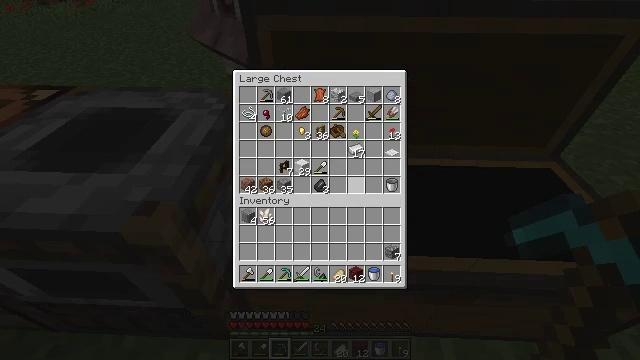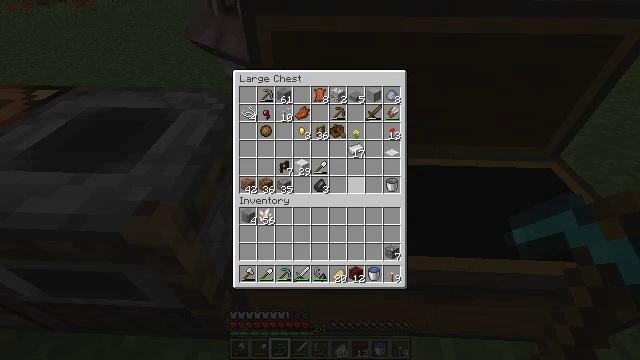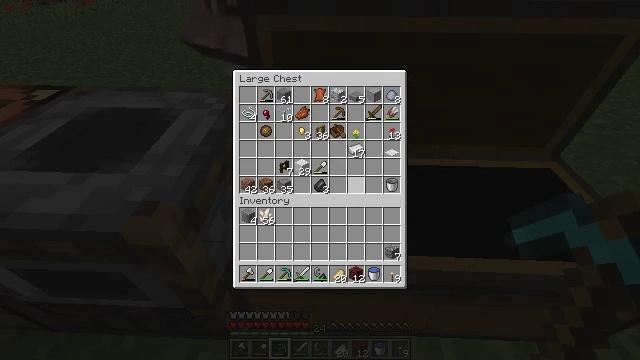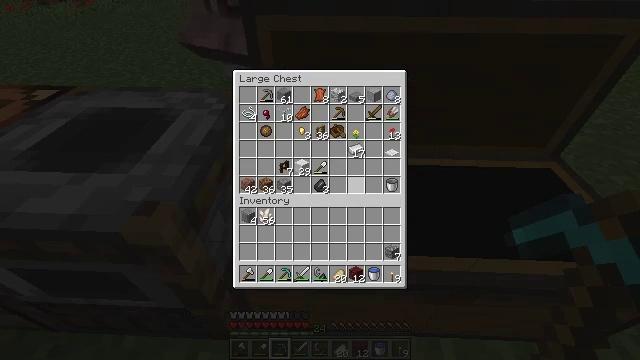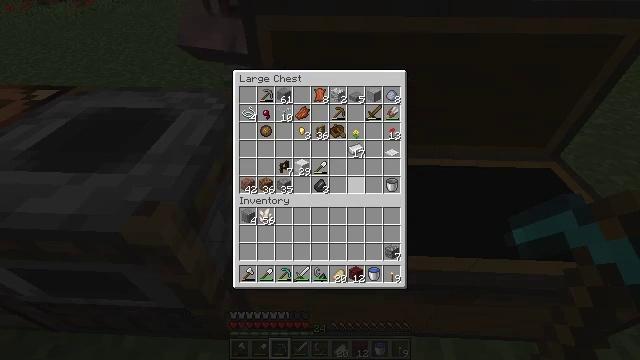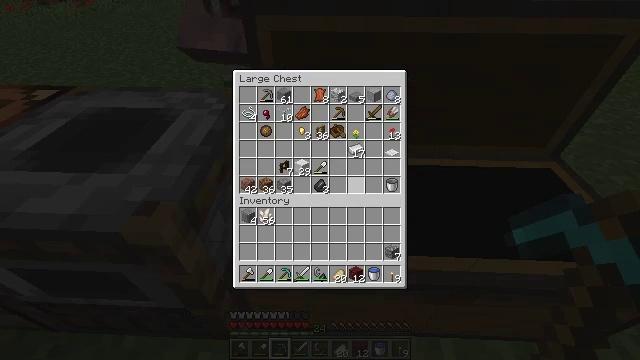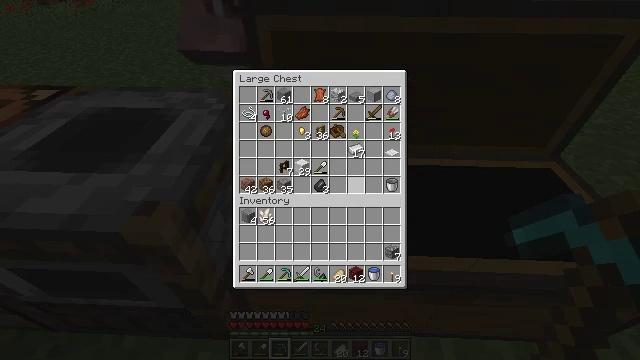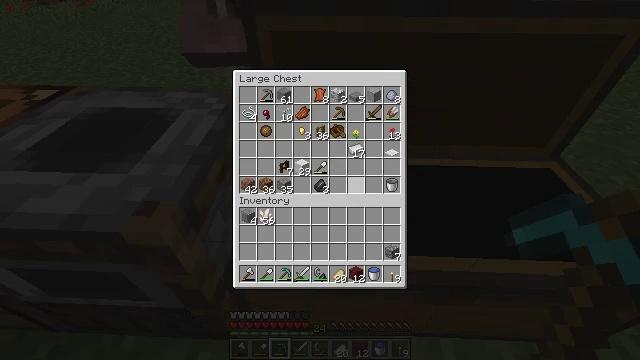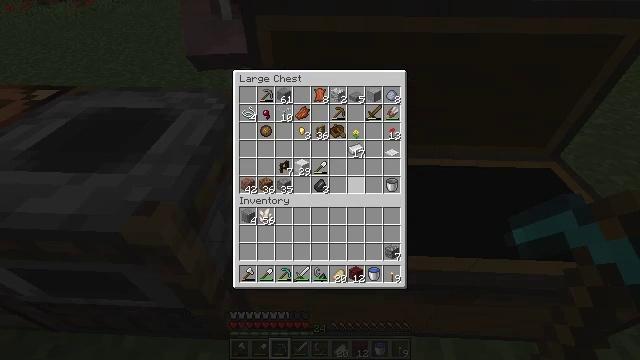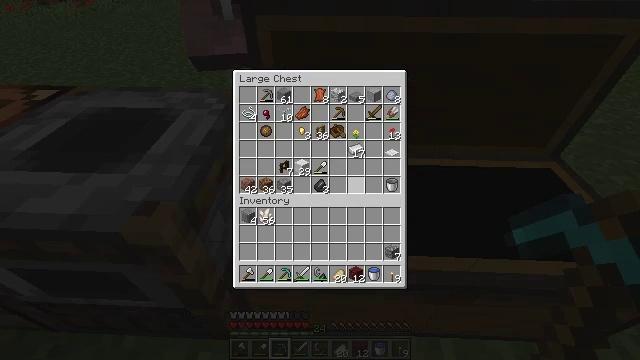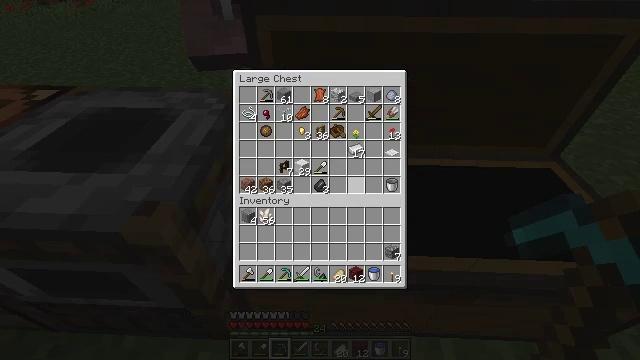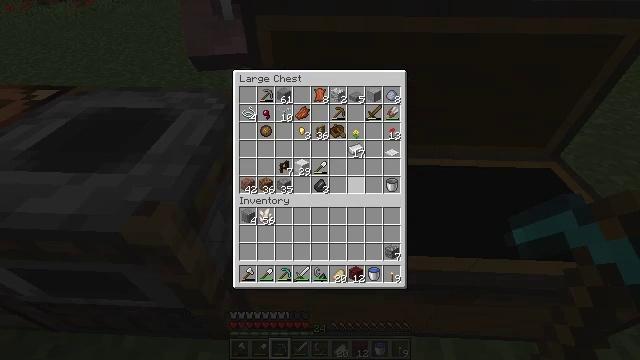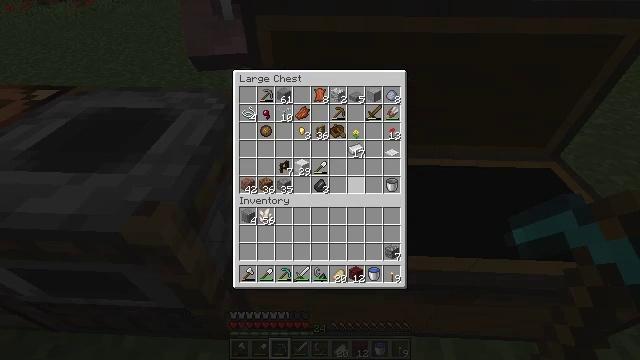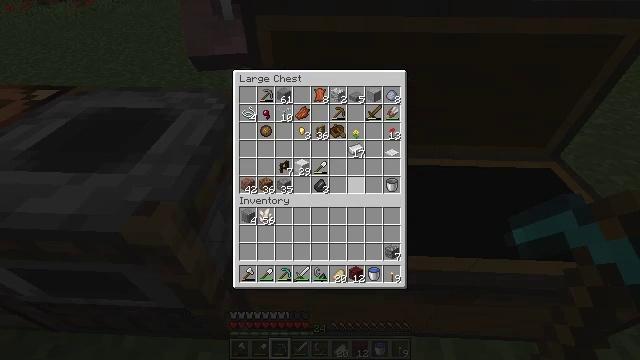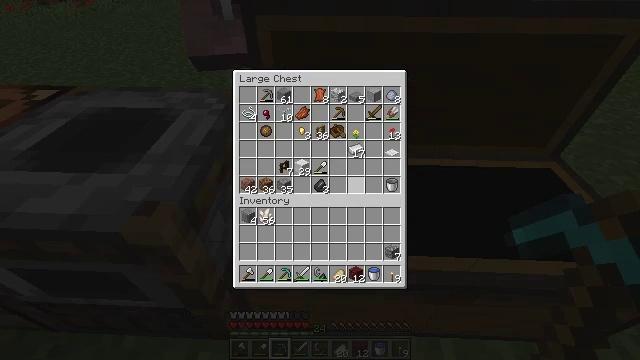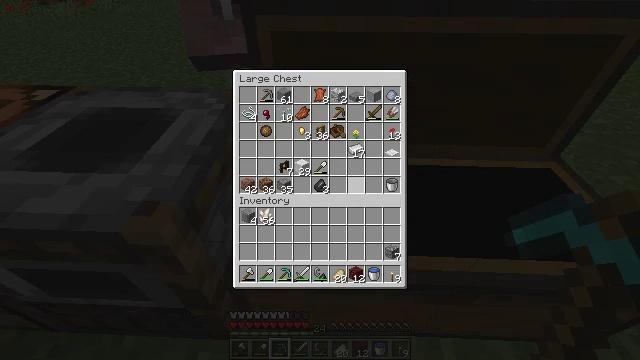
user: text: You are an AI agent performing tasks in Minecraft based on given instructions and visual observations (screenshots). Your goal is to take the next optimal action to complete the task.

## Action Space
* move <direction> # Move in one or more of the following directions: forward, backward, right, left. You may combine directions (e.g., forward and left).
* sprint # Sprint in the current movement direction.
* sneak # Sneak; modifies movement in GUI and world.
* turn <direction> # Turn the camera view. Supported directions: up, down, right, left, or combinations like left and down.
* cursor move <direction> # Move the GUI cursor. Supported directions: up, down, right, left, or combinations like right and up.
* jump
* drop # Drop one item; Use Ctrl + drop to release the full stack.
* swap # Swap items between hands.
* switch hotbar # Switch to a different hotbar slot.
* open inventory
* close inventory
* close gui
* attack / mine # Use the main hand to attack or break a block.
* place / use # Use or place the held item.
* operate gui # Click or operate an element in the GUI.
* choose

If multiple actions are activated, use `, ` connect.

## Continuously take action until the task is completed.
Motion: motion action
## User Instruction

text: Get stone stairs by crafting with stone.
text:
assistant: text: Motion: sneak
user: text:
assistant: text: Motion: sneak
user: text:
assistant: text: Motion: sneak
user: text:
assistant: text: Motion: sneak
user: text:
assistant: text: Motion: sneak
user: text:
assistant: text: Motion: sneak
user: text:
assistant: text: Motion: sneak
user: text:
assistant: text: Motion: sneak
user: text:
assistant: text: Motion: sneak
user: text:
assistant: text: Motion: sneak
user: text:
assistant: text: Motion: sneak
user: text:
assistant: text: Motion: sneak
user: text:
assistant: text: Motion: sneak
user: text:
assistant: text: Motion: sneak
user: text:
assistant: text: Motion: sneak
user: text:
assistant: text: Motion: no_op
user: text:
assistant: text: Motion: no_op
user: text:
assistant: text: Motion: no_op
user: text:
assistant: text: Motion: no_op
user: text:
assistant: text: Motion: no_op
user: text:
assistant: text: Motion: no_op
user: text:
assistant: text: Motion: no_op
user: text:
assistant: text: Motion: no_op
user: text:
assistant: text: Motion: turn left
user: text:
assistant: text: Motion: no_op
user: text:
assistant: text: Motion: no_op
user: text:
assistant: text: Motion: no_op
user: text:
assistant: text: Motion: no_op
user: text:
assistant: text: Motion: no_op
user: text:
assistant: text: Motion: no_op